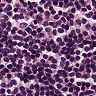
Metastatic tissue present: no